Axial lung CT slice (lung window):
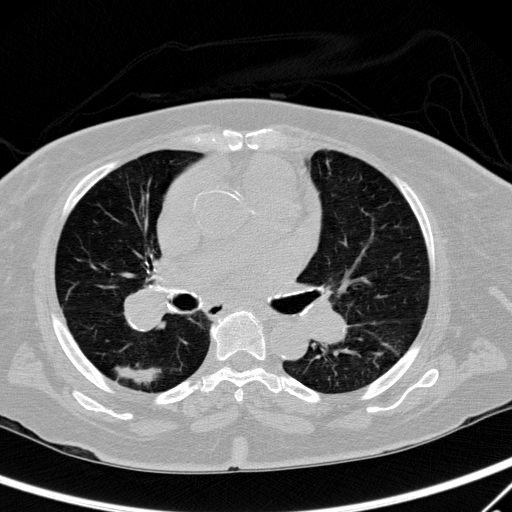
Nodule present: yes
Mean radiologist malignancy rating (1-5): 5